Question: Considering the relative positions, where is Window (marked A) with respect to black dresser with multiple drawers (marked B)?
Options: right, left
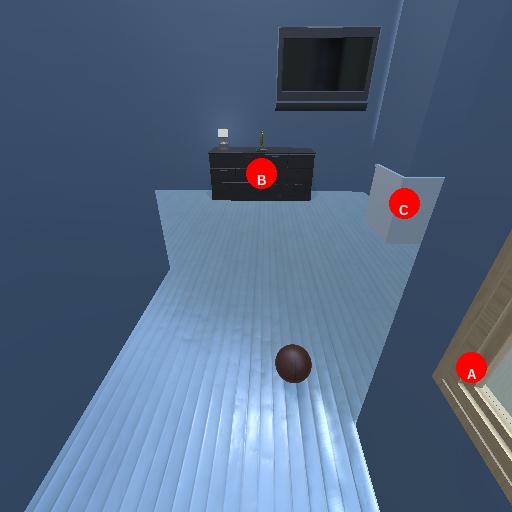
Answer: right